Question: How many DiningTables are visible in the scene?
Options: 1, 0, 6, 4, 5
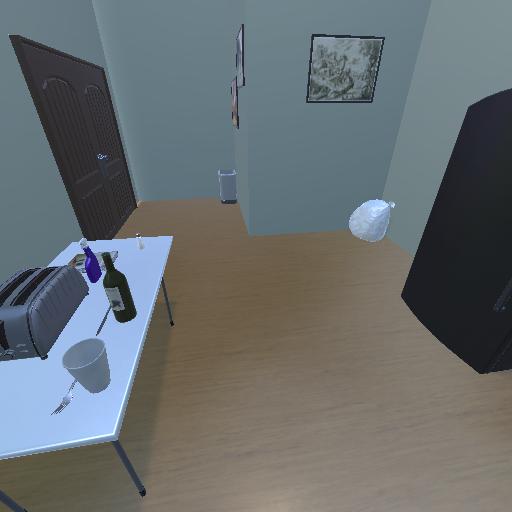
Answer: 1